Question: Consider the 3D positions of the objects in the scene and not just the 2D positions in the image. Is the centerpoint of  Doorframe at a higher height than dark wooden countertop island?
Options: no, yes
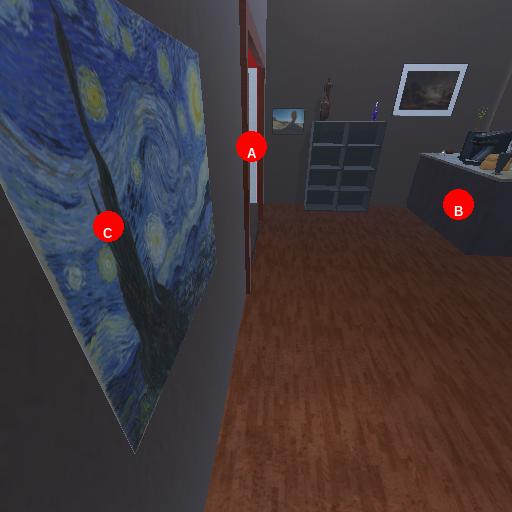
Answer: no